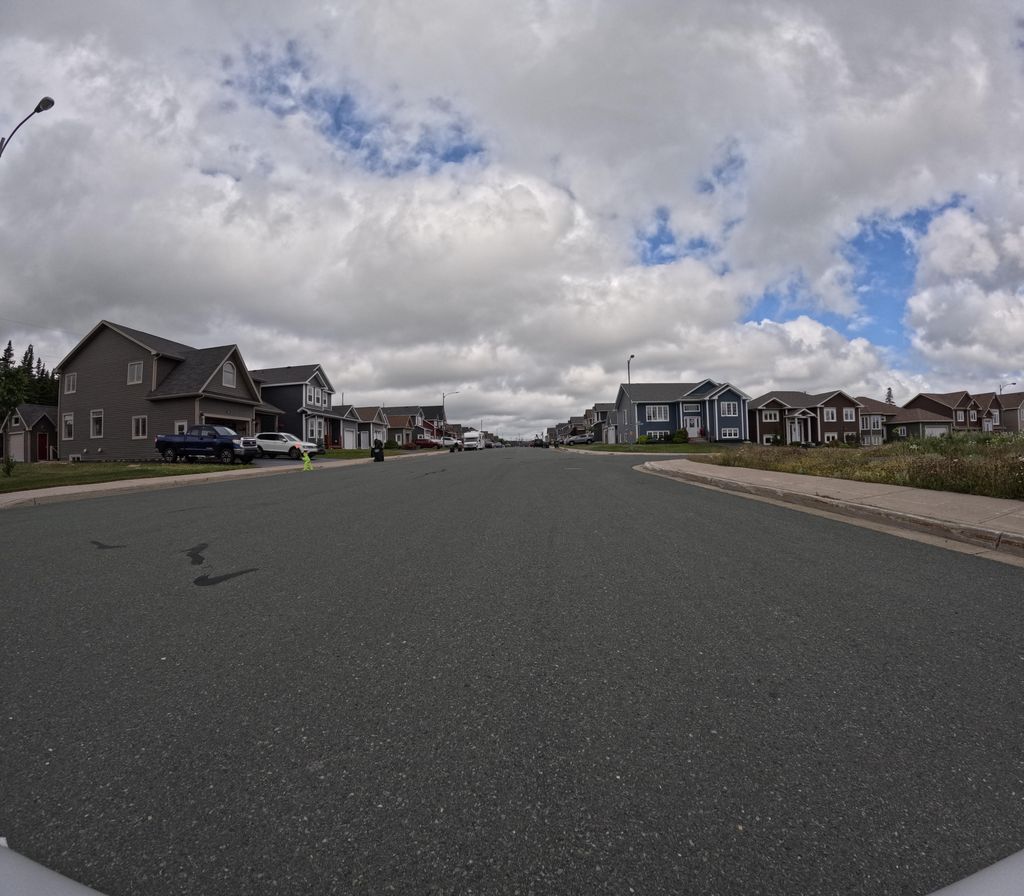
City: st_johns